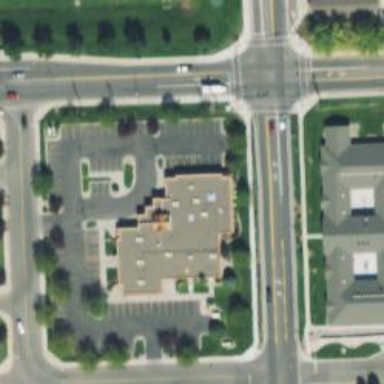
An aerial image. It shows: Healthcare clinic.